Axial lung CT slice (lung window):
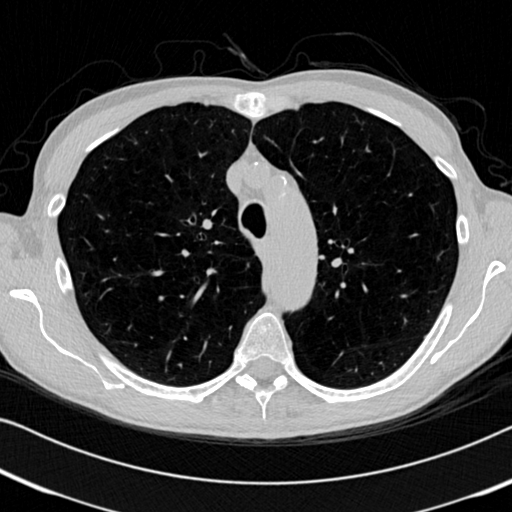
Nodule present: no